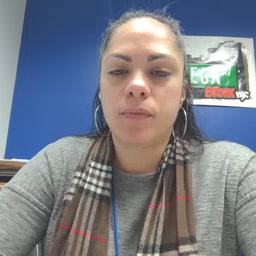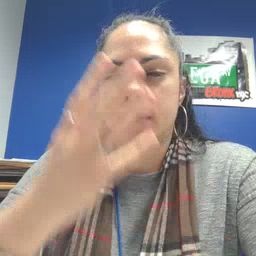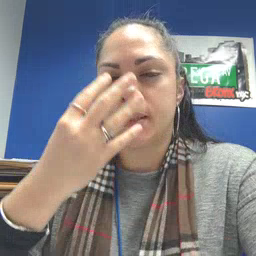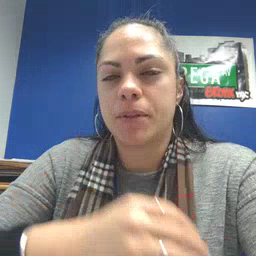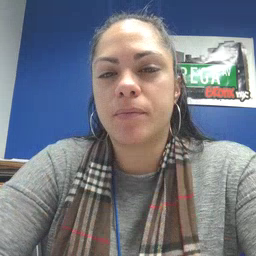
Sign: sleepy